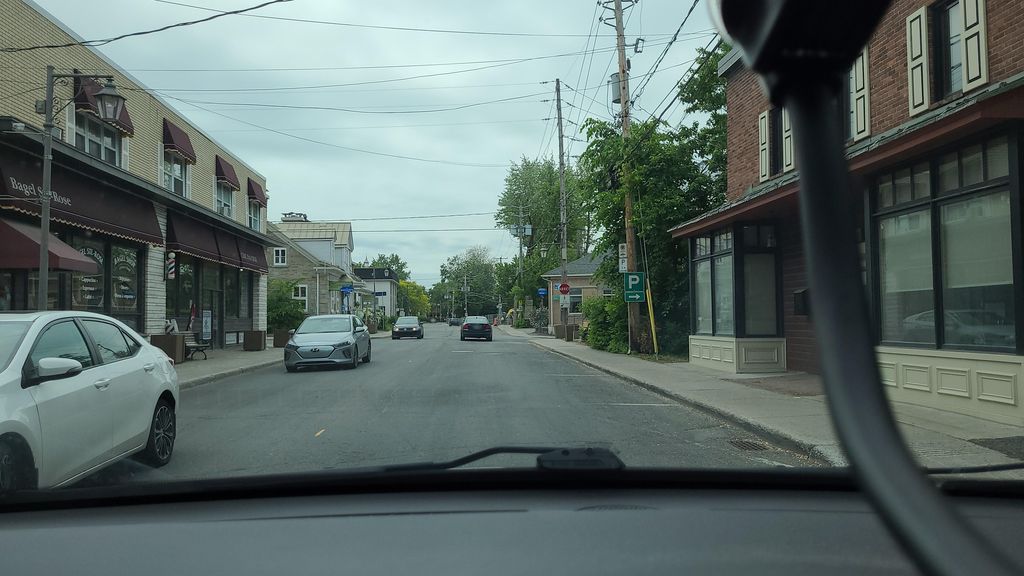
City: montreal